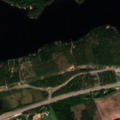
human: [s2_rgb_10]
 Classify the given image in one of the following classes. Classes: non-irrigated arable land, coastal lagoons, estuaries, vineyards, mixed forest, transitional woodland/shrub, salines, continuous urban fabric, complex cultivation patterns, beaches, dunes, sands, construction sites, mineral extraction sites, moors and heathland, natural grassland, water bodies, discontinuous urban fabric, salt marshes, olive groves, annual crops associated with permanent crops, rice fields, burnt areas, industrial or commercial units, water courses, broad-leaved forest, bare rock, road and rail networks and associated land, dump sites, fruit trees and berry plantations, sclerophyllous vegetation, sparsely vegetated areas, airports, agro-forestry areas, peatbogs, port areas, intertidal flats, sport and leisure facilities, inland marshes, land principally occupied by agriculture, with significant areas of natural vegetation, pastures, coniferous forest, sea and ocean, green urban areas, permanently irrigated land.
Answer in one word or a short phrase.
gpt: discontinuous urban fabric, non-irrigated arable land, coniferous forest, water bodies